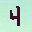
Label: 4